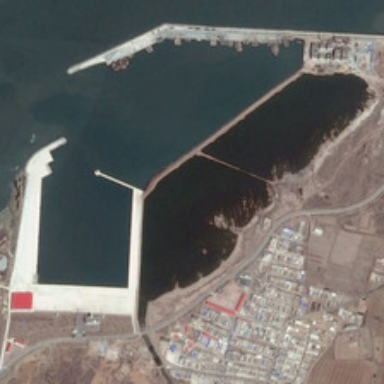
An empty port is near some small buildings and farmlands .